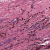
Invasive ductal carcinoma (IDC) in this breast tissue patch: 0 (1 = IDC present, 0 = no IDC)